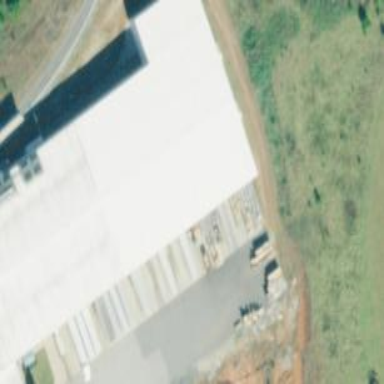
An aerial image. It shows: Industrial building.